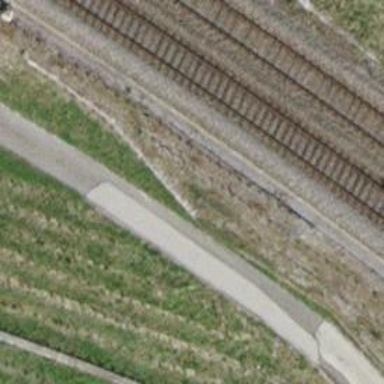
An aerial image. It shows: Agricultural track with grade1 tracktype suitable for agricultural vehicles.